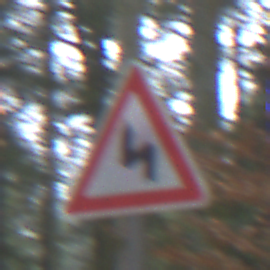
Verkehrszeichen: DoppelkurveZunaechstLinks
Umgebung: Outdoor, Nature
Tageszeit: Midday
Wetter: Overcast
Licht: Natural
Jahreszeit: NotSpecified
Kontrast: LowContrast